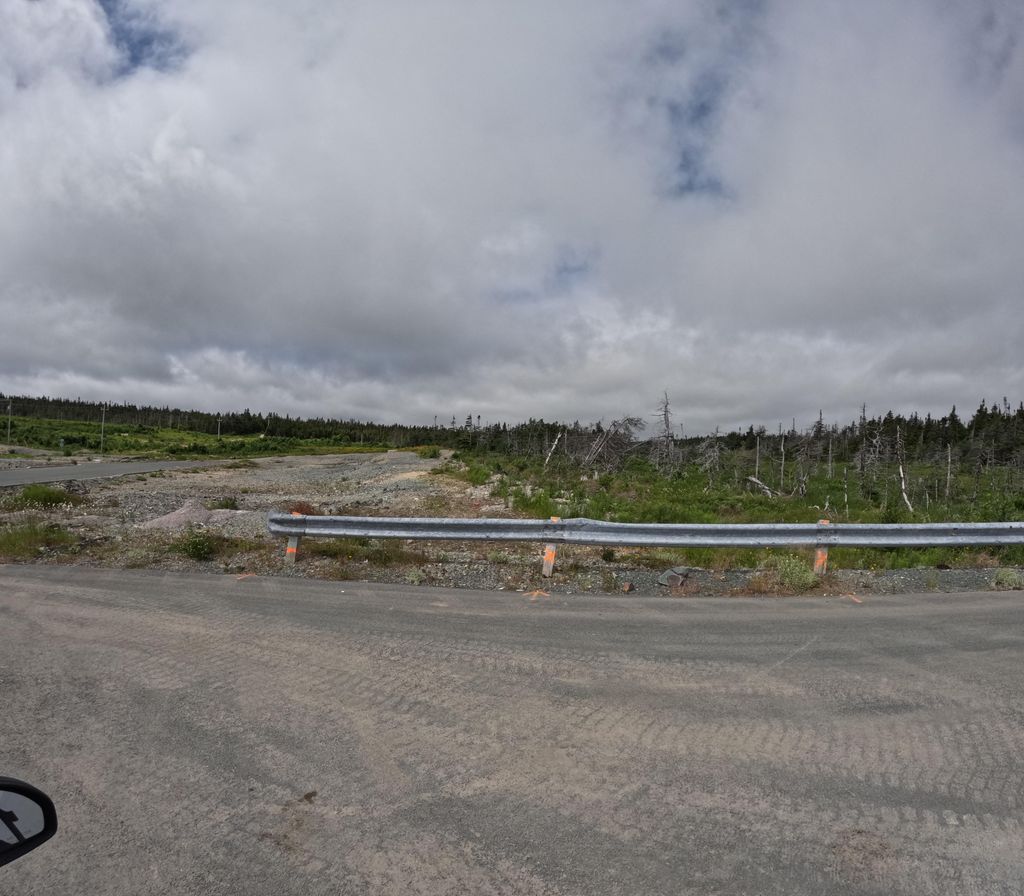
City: st_johns